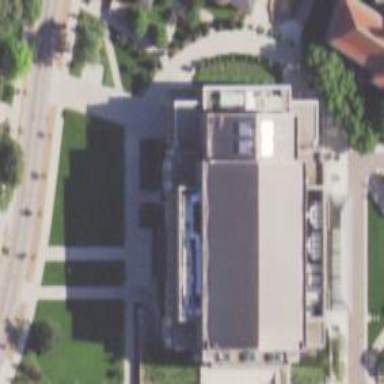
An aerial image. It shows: Flat-roofed university building.